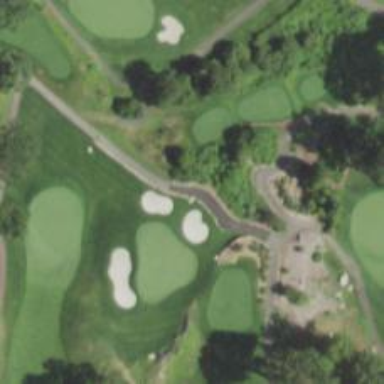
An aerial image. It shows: Path for both roads and golfers.